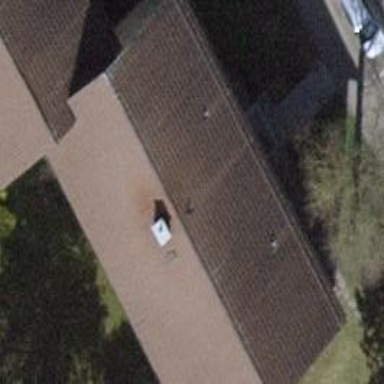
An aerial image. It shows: Building with tiled roof.